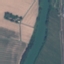
Land use / land cover class: River